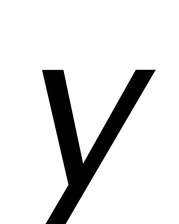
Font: Poppins-Italic